Question: I have a number of symmetric matrices of the same dimensionality, and I wish to visualise the mean and variance of the values in each cell across these matrices in an elegant way (which I will make more precise below) that makes use of the symmetric character.
Let me start by making some data to illustrate. The following creates 10 9x9 matrices, aggregates the mean and variance, and transforms to long format in preparation for plotting:
'''
library(dplyr, warn.conflicts = FALSE)
library(tidyr)
make_matrix <- function(n) {
m <- matrix(NA, nrow = n, ncol = n)
m[lower.tri(m)] <- runif((n^2 - n) / 2)
m <- pmax(m, t(m), na.rm = TRUE)
diag(m) <- runif(n)
rownames(m) <- colnames(m) <- letters[1:n]
m
}
matrices <- replicate(10, make_matrix(9))
means <- apply(matrices, 1:2, mean) %>%
as_tibble(rownames = "row") %>%
pivot_longer(-1, names_to = "col", values_to = "mean")
vars <- apply(matrices, 1:2, var) %>%
as_tibble(rownames = "row") %>%
pivot_longer(-1, names_to = "col", values_to = "var")
df <- full_join(means, vars, by = c("row", "col"))
head(df)
#> # A tibble: 6 x 4
#> row col mean var
#> <chr> <chr> <dbl> <dbl>
#> 1 a a 0.548 0.111
#> 2 a b 0.507 0.0914
#> 3 a c 0.374 0.105
#> 4 a d 0.350 0.0976
#> 5 a e 0.525 0.0752
#> 6 a f 0.452 0.0887
'''
Now, I could simply use 'geom_tile' to make one plot of the means, and one plot of the variances. However, considering that both of these are symmetric, this wastes quite a lot of space, and also fails to communicate the symmetric character to the audience.
To address this problem, I have been playing around with the 'ggasym' package to create an asymmetric matrix plot. The following is a slight modification from the 'ggasym' <URL>:
'''
library(ggasym)
library(ggplot2)
ggplot(df, aes(x = col, y = row)) +
geom_asymmat(aes(fill_diag = mean, fill_tl = mean, fill_br = var)) +
scale_fill_diag_gradient(limits = c(0, 1), low = "lightpink", high = "tomato") +
scale_fill_tl_gradient(limits = c(0, 1), low = "lightpink", high = "tomato") +
scale_fill_br_gradient(low = "lightblue1", high = "dodgerblue") +
geom_text(data = filter(df, row == col), aes(label = signif(var, 2)))
'''

<URL>
What bothers me about this is the diagonal. In the above, I have mapped the fill of the diagonal to the means, and overlaid the variance by text, which works, but doesn't seem great. Specifically, , so as to get rid of the text. I see a couple of options for how to do this, but I am not sure how to implement any of them:
- -
I am open to other suggestions for how to accomplish this in a clean way. Let me emphasise that I do not require a solution building on 'ggasym', this was simply the closest I have been able to get so far. However, I would like some kind of 'ggplot'-based solution.
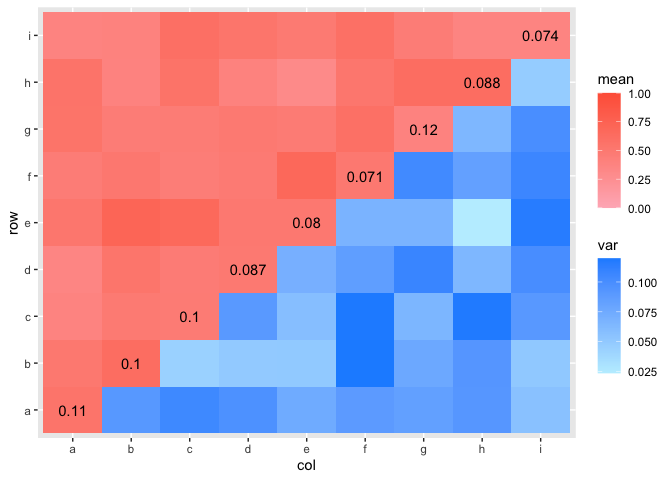
Answer: So here is my take on the 'split-the-fill' strategy. You can plot most of the things you would want in ggplot if you don't mind parameterising your stuff as polygons. We let the ggnewscale package handle the double fill mapping for us.
First off, we no longer autoname the matrices, as we will not use the dimnames.
'''
suppressPackageStartupMessages({
library(ggplot2)
library(tidyr)
library(dplyr)
library(ggnewscale)
})
make_matrix <- function(n) {
m <- matrix(NA, nrow = n, ncol = n)
m[lower.tri(m)] <- runif((n^2 - n) / 2)
m <- pmax(m, t(m), na.rm = TRUE)
diag(m) <- runif(n)
# rownames(m) <- colnames(m) <- letters[1:n]
m
}
'''
Below is a function that takes a matrix, parameterises it as a polygon and cuts off one half.
'''
halfmat <- function(mat, side) {
side <- match.arg(side, c("upper", "lower", "both"))
# Convert to long format
dat <- data.frame(
x = as.vector(row(mat)),
y = as.vector(col(mat)),
id = seq_along(mat),
value = as.vector(mat)
)
# Parameterise as polygon
poly <- with(dat, data.frame(
x = c(x - 0.5, x + 0.5, x + 0.5, x - 0.5),
y = c(y - 0.5, y - 0.5, y + 0.5, y + 0.5),
id = rep(id, 4),
value = rep(value, 4)
))
# Slice off one of the triangles
if (side == "upper") {
poly <- filter(poly, y >= x)
} else if (side == "lower") {
poly <- filter(poly, x >= y)
}
poly
}
'''
Then we generate the data, compute the means and variances and reparameterise them.
'''
matrices <- replicate(10, make_matrix(9))
means <- apply(matrices, 1:2, mean) %>% halfmat("upper")
vars <- apply(matrices, 1:2, var) %>% halfmat("lower")
'''
Then we put in the means and variances as two seperate polygon layers, since we need to seperate the fill mappings with 'new_scale_fill()'. There is a bit of extra fiddling with the scales, as these are now continuous instead of discrete, but it is not that bad.
'''
ggplot(means, aes(x, y, fill = value, group = id)) +
geom_polygon() +
scale_fill_distiller(palette = "Reds", name = "Mean") +
# Be sure to call new_scale_fill() only after you've set up a fill scale
# for the upper part
new_scale_fill() +
geom_polygon(data = vars, aes(fill = value)) +
scale_fill_distiller(palette = "Blues", name = "Variance") +
scale_x_continuous(breaks = function(x){seq(x[1] + 0.5, x[2] - 0.5, by = 1)},
labels = function(x){letters[x]},
expand = c(0,0), name = "col") +
scale_y_continuous(breaks = function(x){seq(x[1] + 0.5, x[2] - 0.5, by = 1)},
labels = function(x){letters[x]},
expand = c(0,0), name = "row")
'''

<URL>